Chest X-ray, PA view. Patient: 59 years old, sex M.
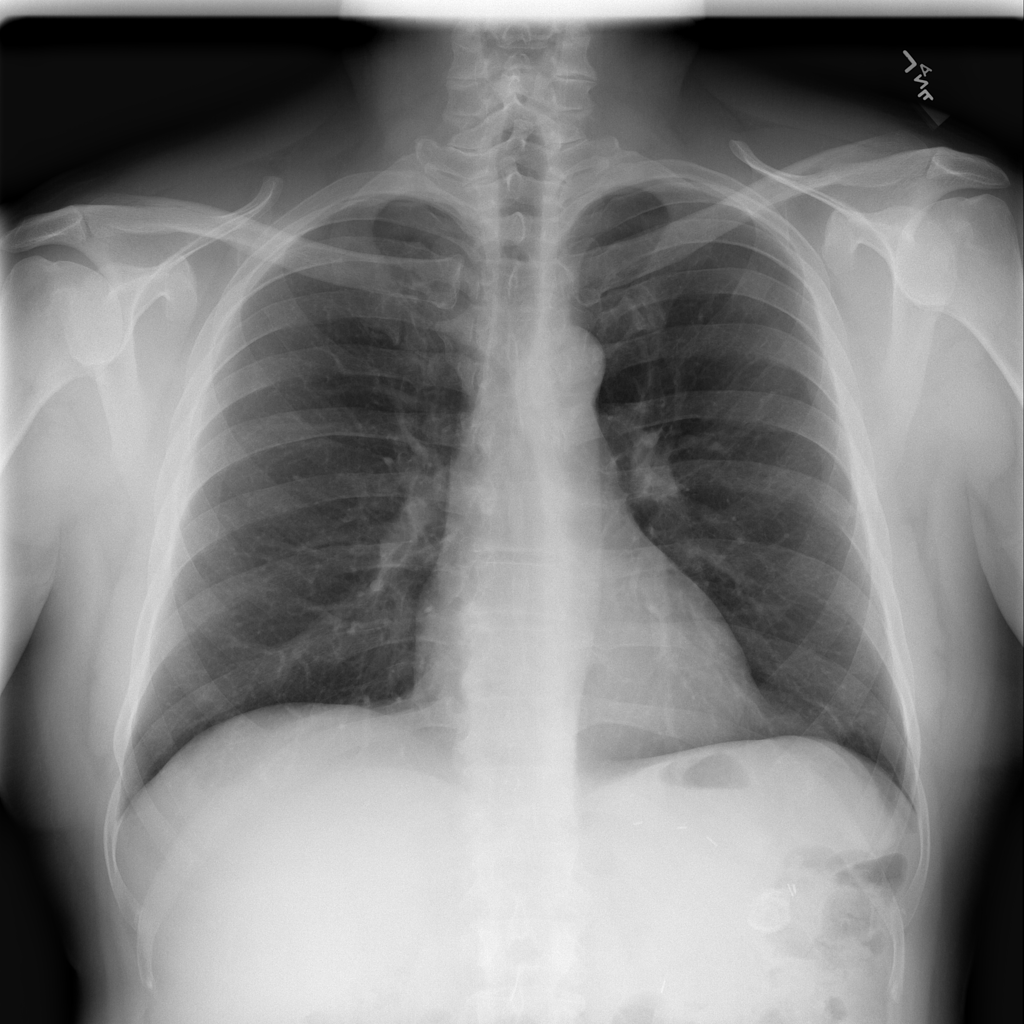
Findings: No Finding